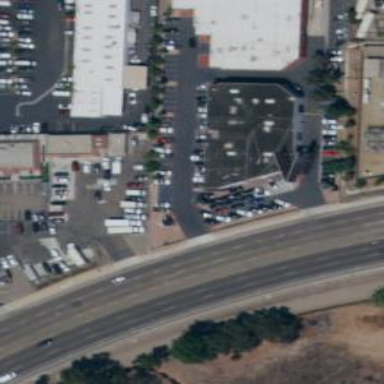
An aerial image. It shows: Commercial area.